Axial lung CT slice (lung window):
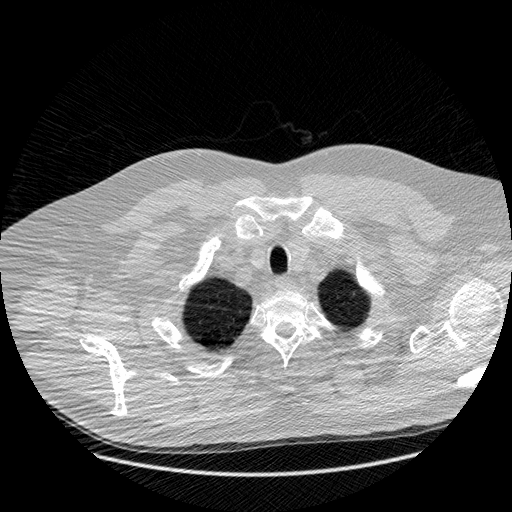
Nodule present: no